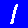
Digit: 1